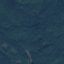
Label: Forest